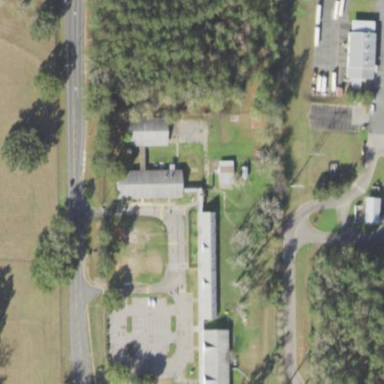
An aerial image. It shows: School.